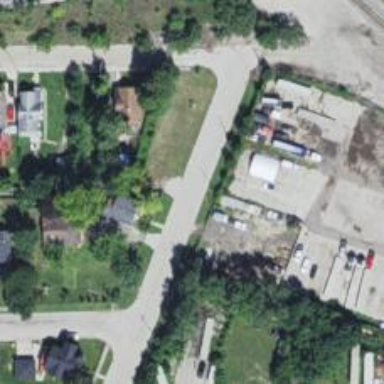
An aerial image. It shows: Alley classified as service road.